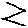
Label: zigzag